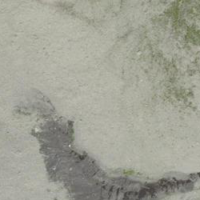
EUNIS habitat code: 48
Species observed at this site:
Tussilago farfara